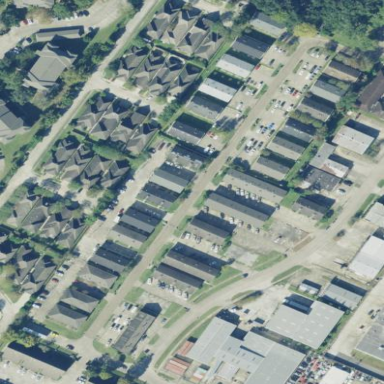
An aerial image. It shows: Residential area with apartments.